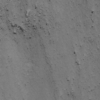
Label: not_dusty